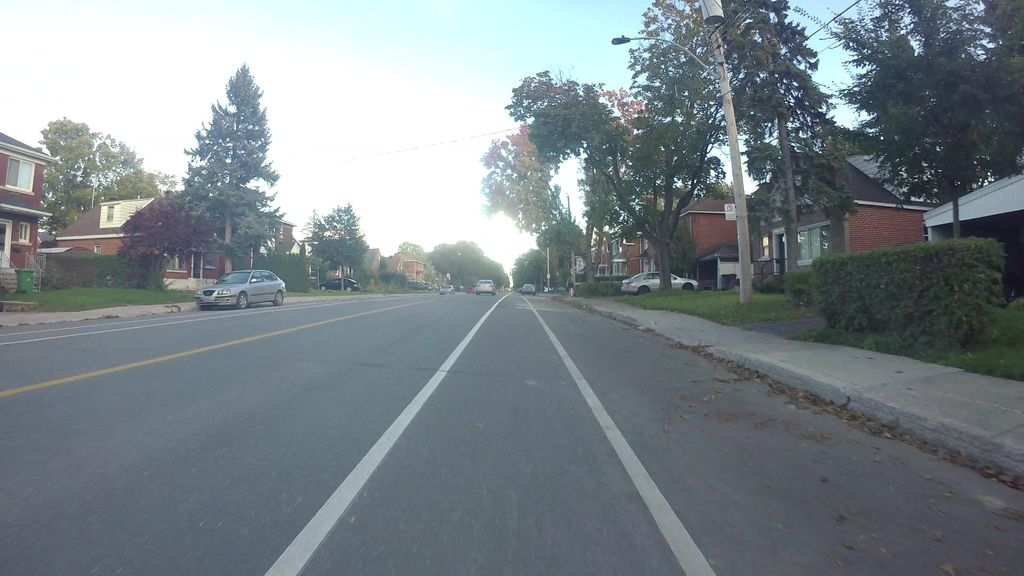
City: montreal